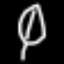
Label: leaf